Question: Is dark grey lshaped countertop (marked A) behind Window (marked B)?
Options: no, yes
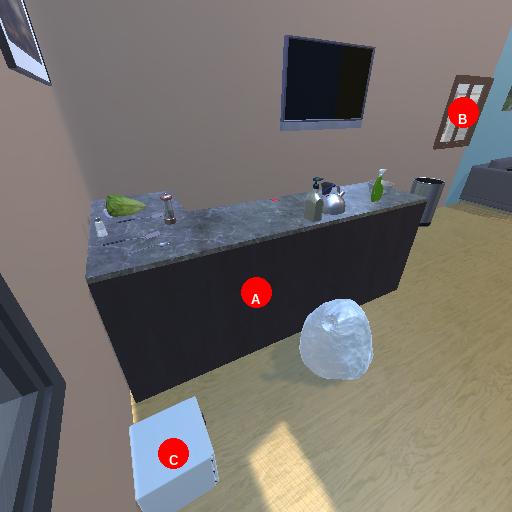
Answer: no